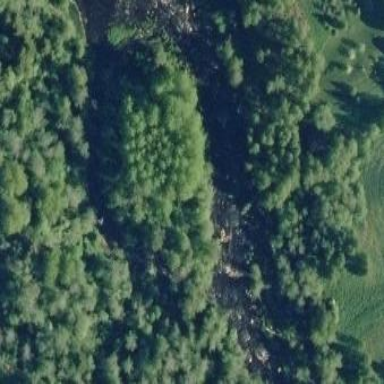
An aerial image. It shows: Islet covered with woodland.